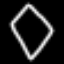
Label: diamond